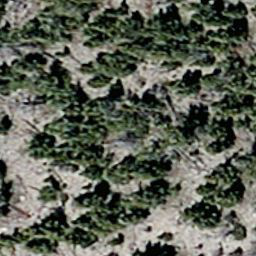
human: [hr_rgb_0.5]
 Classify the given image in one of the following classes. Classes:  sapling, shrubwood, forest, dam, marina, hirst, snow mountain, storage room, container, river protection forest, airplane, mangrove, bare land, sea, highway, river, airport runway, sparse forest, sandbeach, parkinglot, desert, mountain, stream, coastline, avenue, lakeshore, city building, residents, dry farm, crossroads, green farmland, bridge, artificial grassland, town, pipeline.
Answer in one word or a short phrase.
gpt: sparse forest